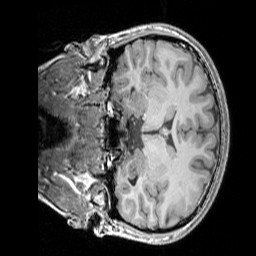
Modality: T1w
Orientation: coronal
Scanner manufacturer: siemens
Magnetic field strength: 3 T
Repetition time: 1.83 s
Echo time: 0.00303 s